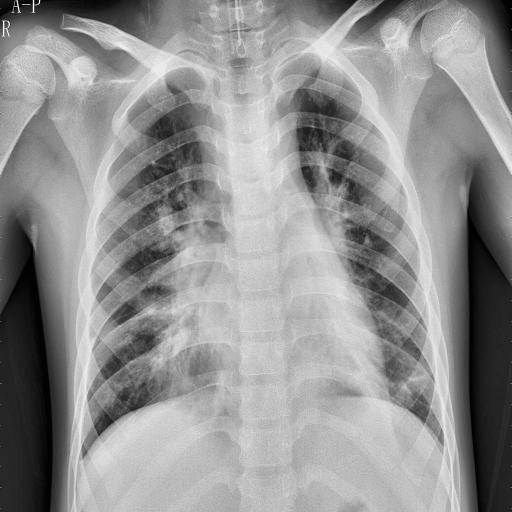
Finding: PNEUMONIA